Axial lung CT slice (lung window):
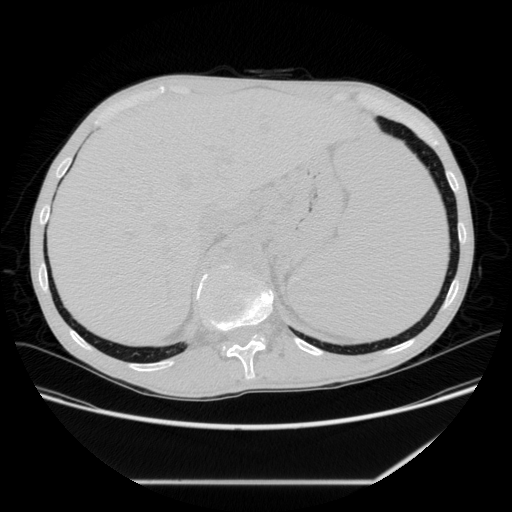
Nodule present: no